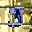
Label: 3